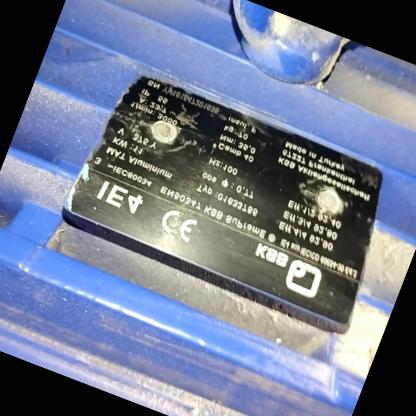
Klasa: tabliczka-znamionowa